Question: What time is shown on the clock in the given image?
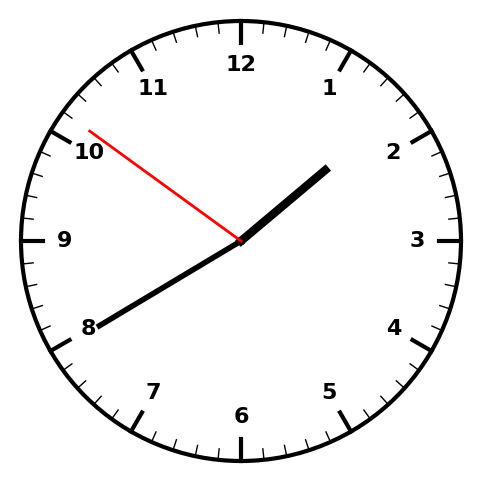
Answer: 01:39:51